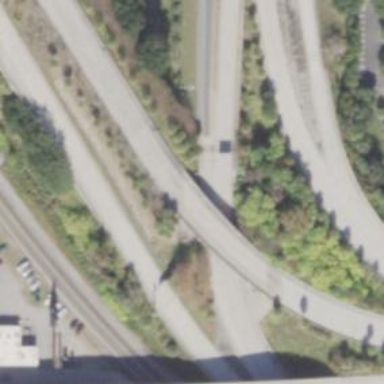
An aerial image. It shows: Split-diamond junction on motorway link.